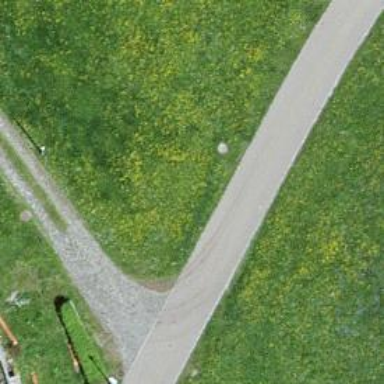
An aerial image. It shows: Smoothly paved residential road.